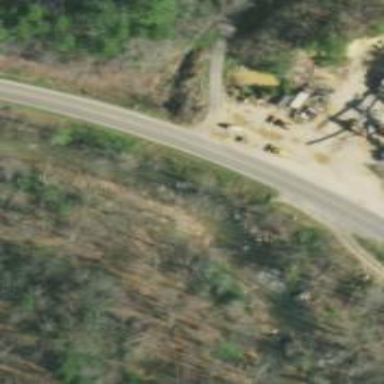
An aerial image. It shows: Culvert tunnel.